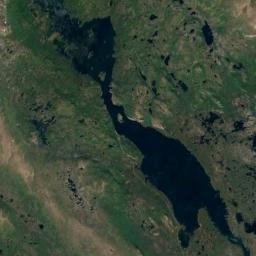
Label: lake